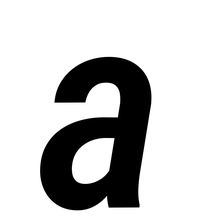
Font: Roboto-Italic_Condensed_Medium_Italic